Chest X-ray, PA view. Patient: 41 years old, sex F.
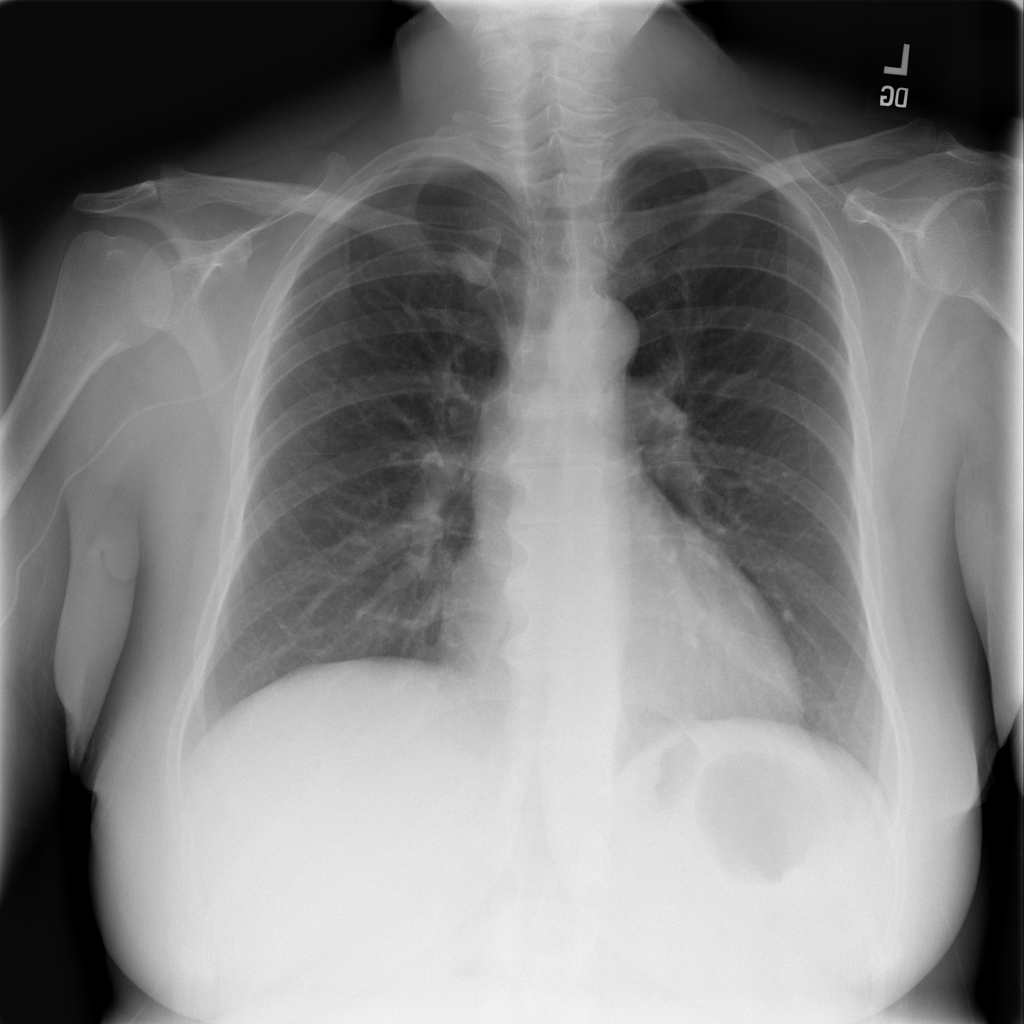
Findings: No Finding